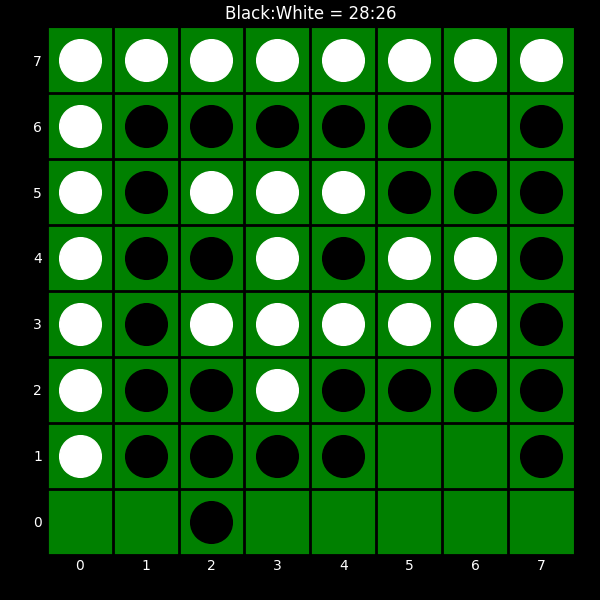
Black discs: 28
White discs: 26